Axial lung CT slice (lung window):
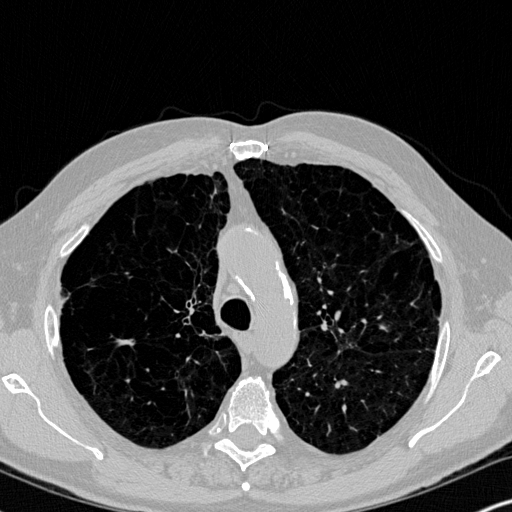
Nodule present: no